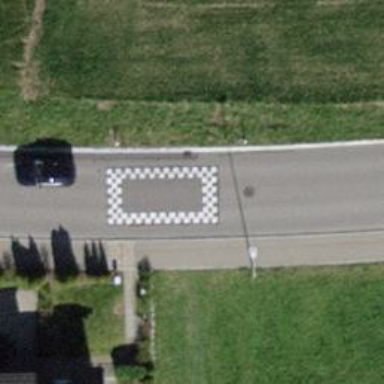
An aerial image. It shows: Traffic cushion.